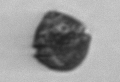
Label: Scrippsiella